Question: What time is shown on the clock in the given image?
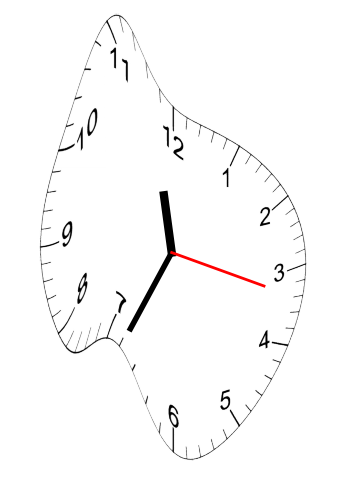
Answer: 11:34:17